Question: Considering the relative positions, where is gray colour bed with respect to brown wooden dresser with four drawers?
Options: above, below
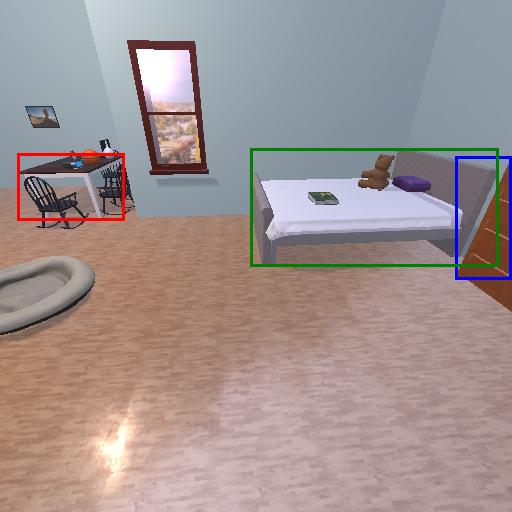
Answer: above